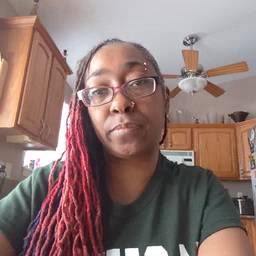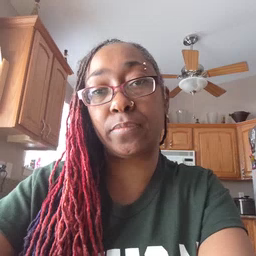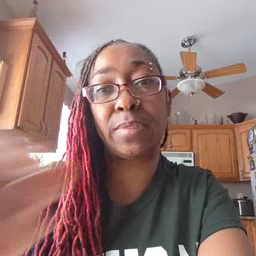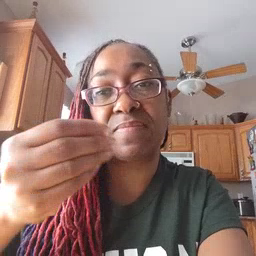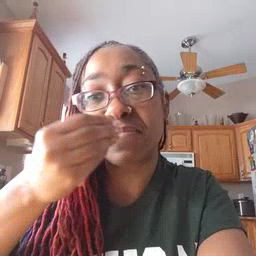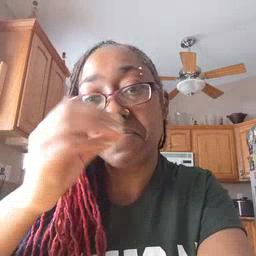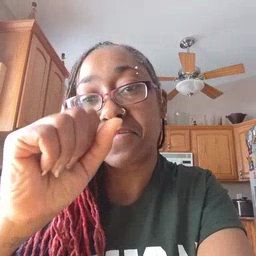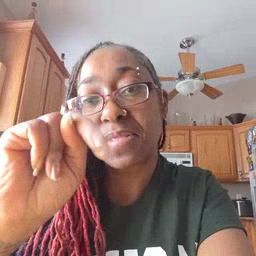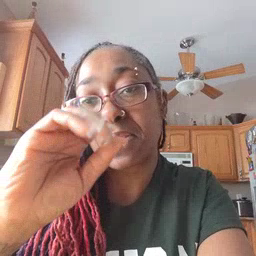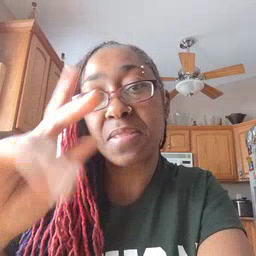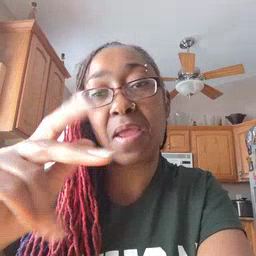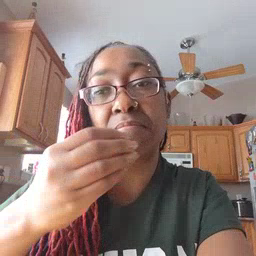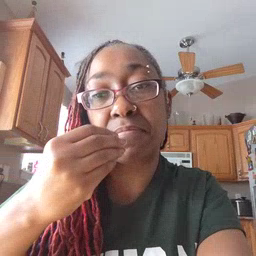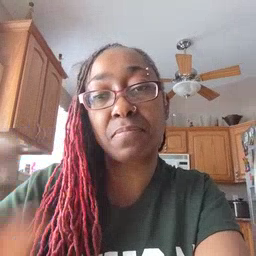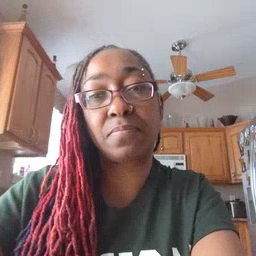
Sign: snack